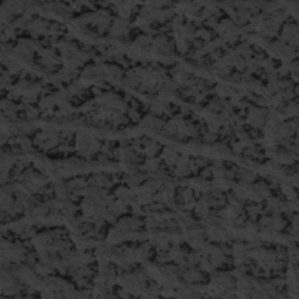
Label: frost